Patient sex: F
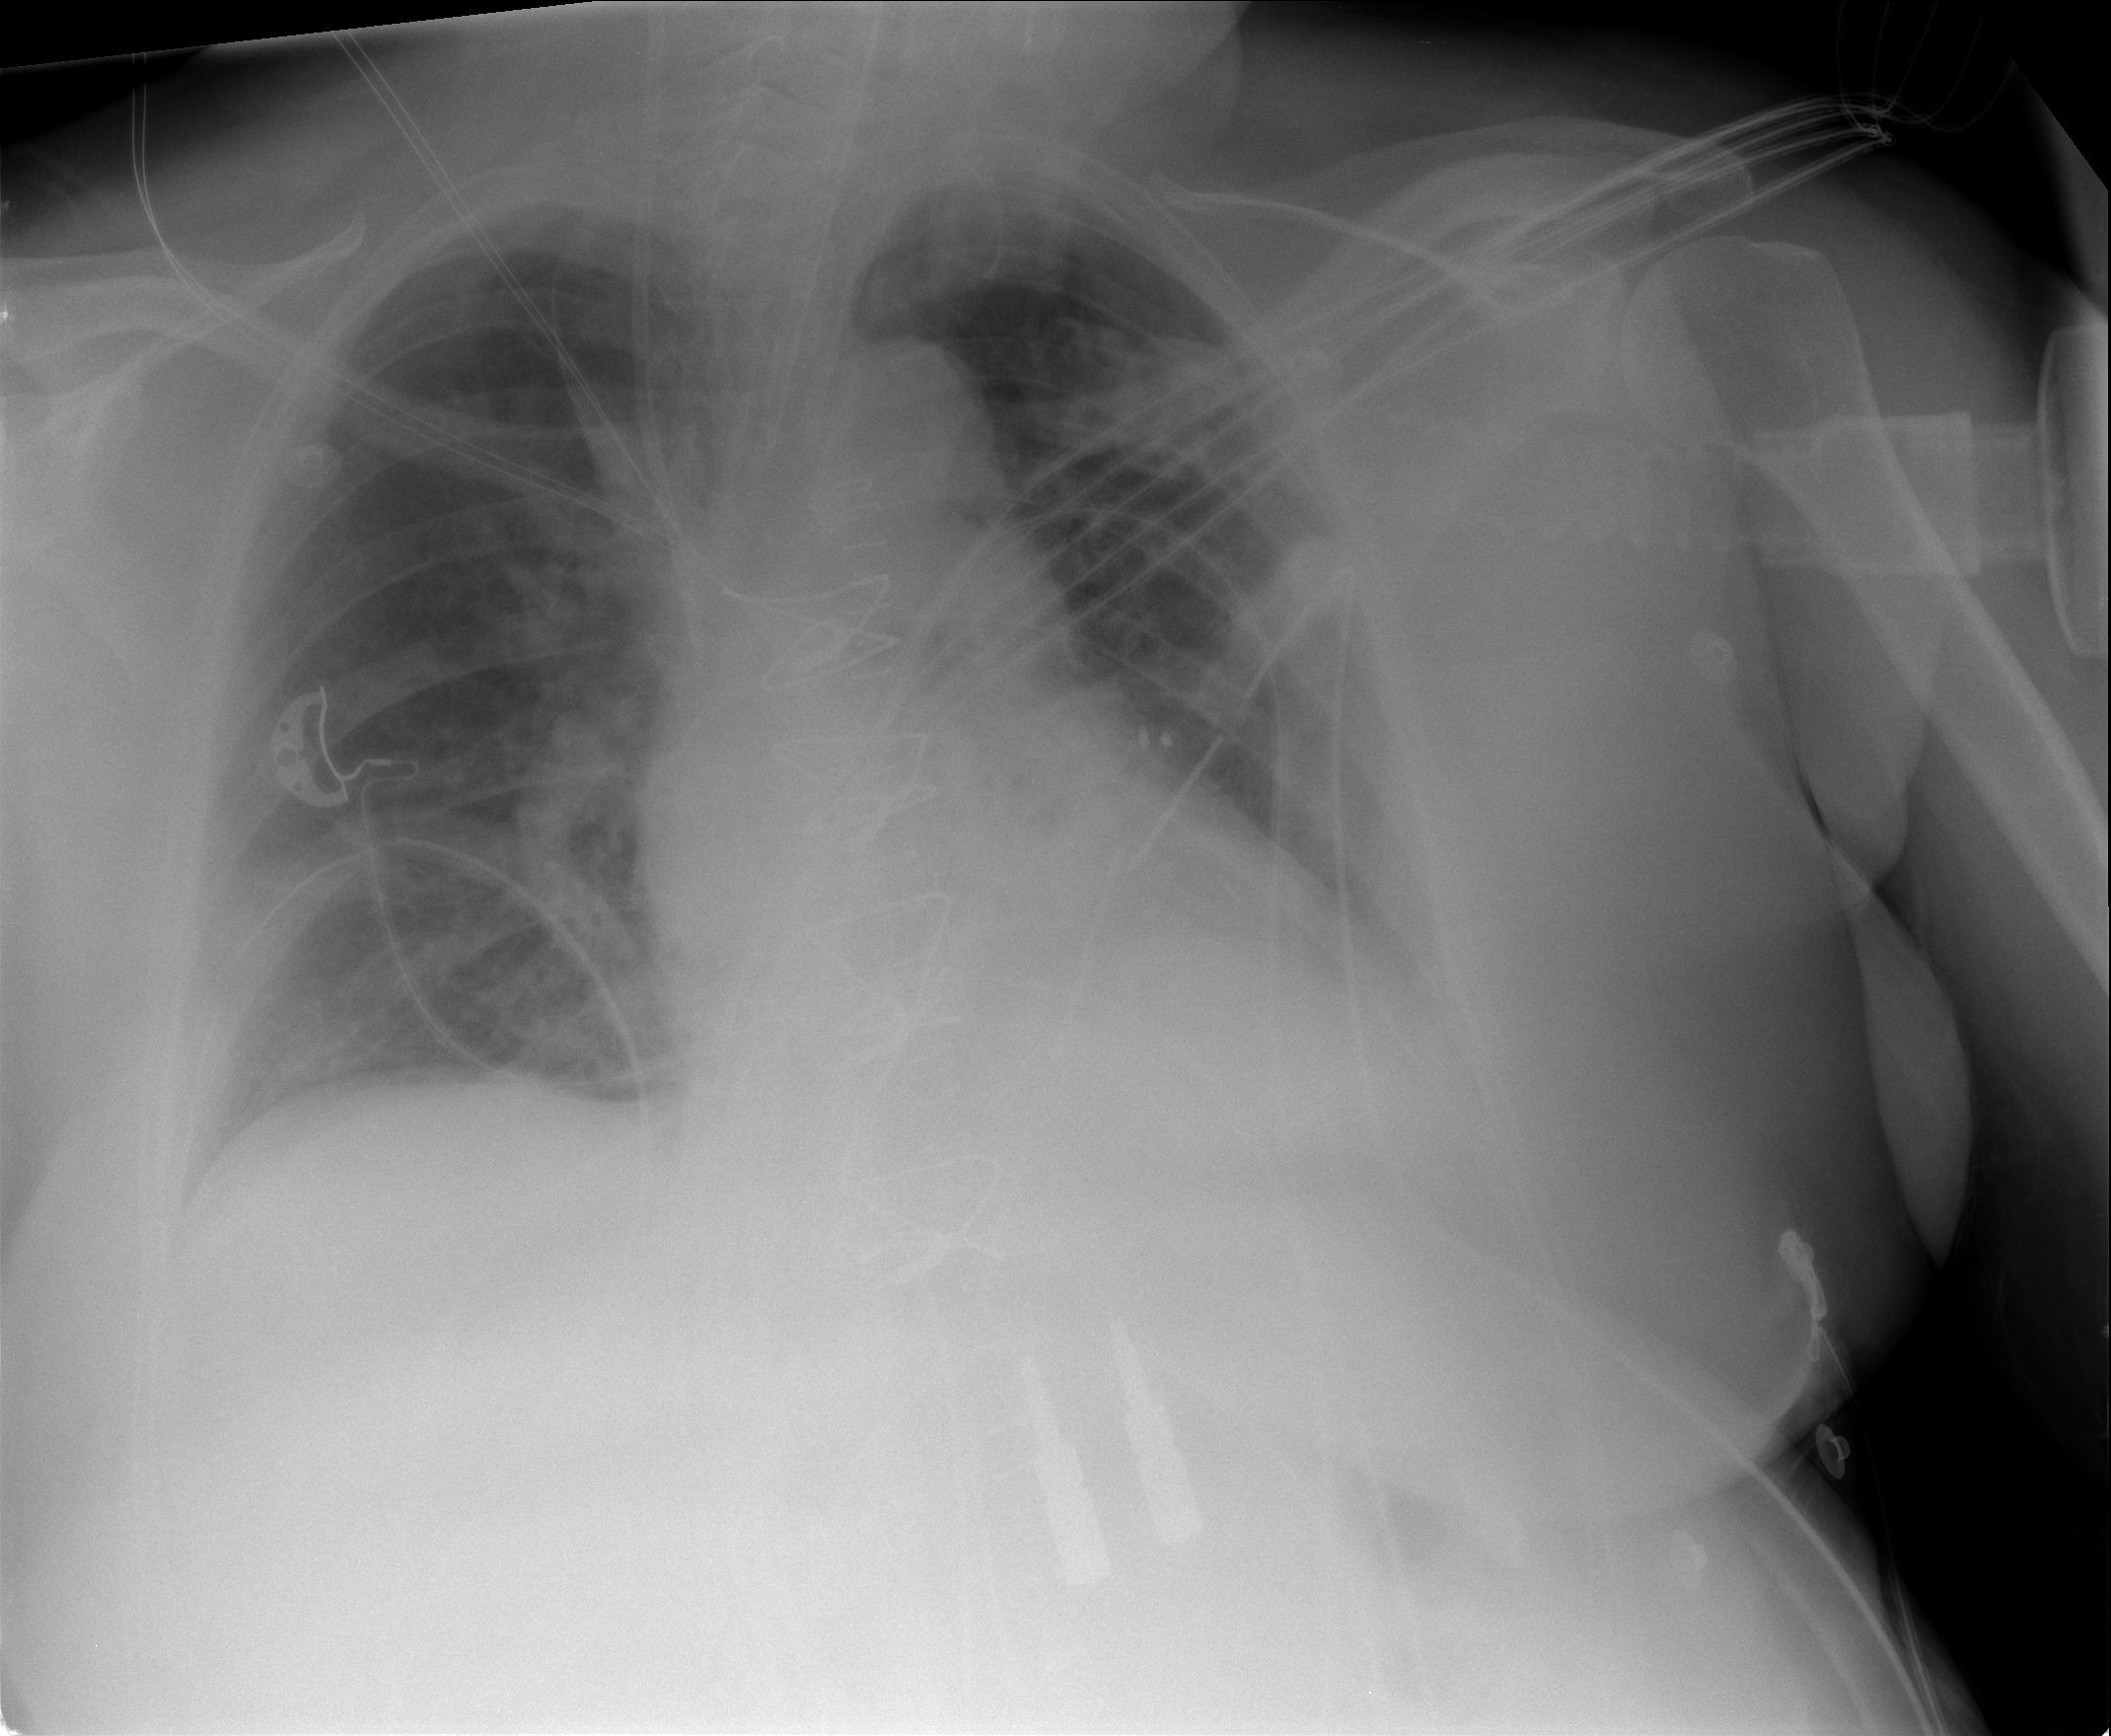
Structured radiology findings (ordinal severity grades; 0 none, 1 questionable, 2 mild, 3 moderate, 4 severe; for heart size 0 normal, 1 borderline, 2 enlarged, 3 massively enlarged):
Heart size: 1
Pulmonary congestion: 2
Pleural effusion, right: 0
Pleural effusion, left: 2
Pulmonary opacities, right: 2
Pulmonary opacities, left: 2
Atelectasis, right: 0
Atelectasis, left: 0